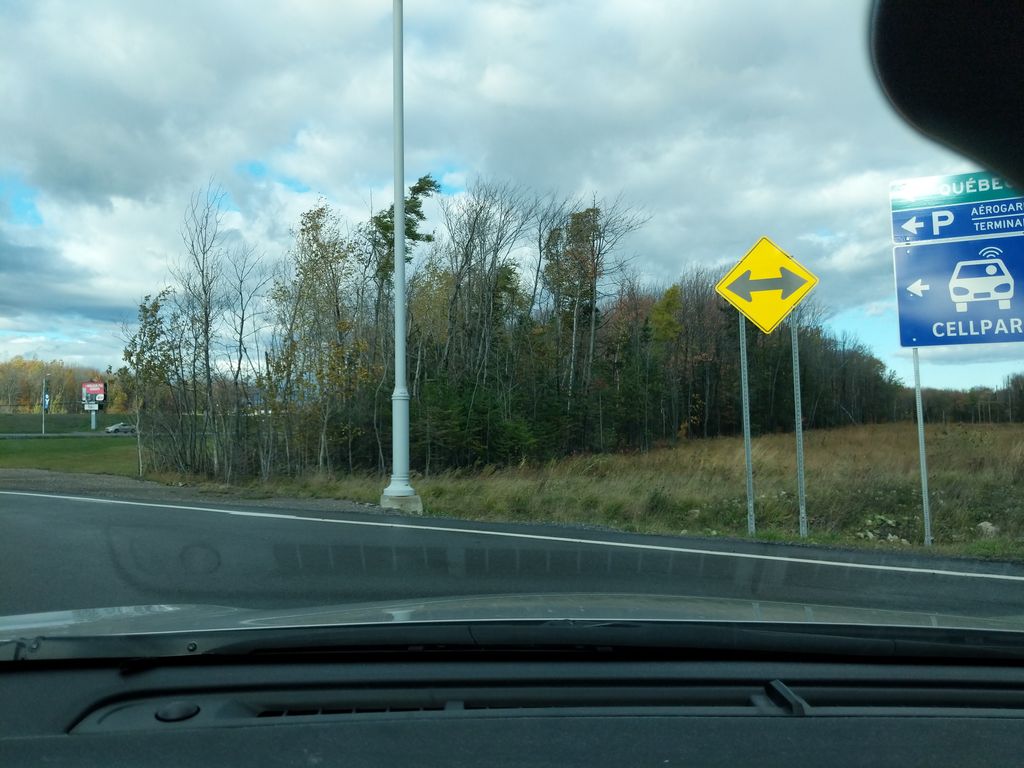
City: quebec_city